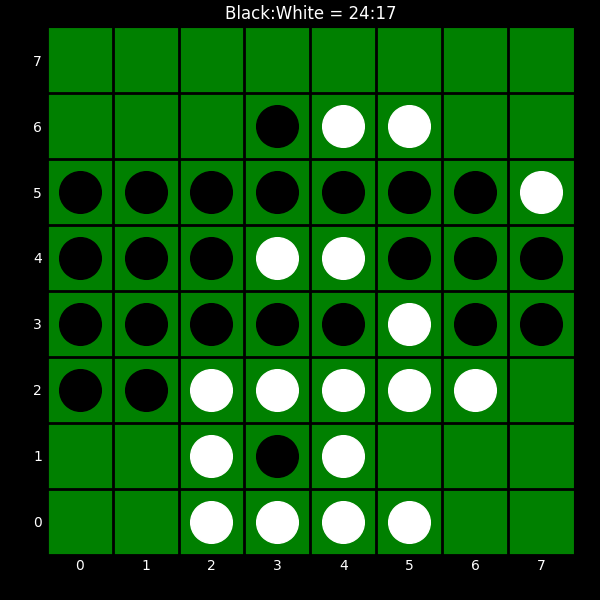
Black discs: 24
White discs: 17